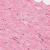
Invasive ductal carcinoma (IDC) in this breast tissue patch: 1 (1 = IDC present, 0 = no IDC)